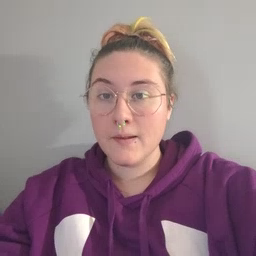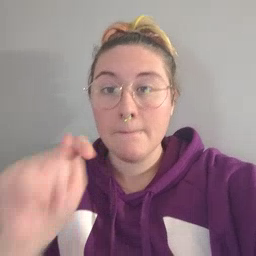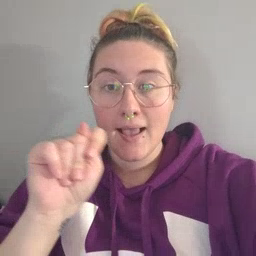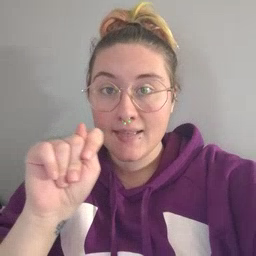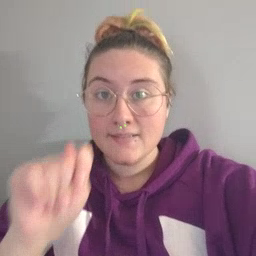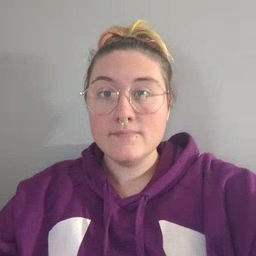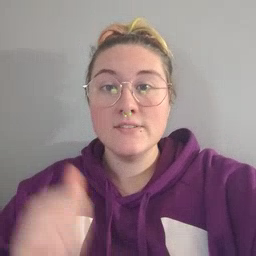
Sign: potty